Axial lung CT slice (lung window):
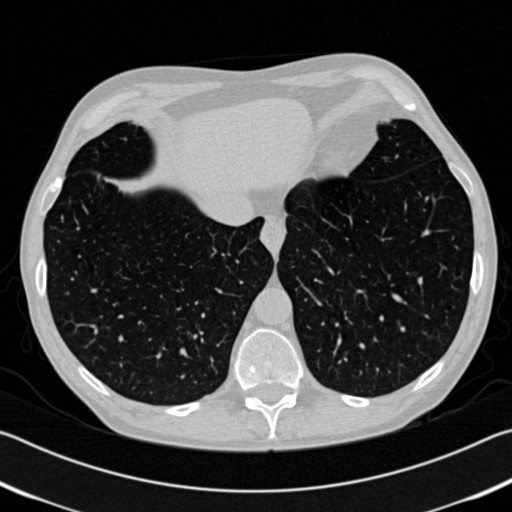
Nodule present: no